Field crop: maize
Growth stage: 2
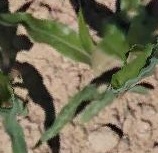
Species: maize